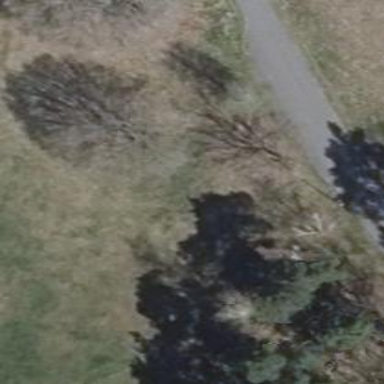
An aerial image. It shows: Deciduous broadleaved tree.